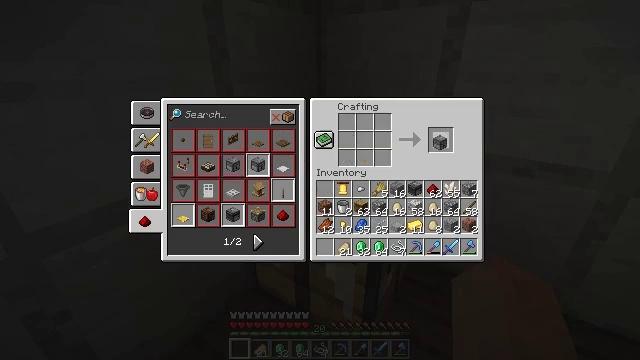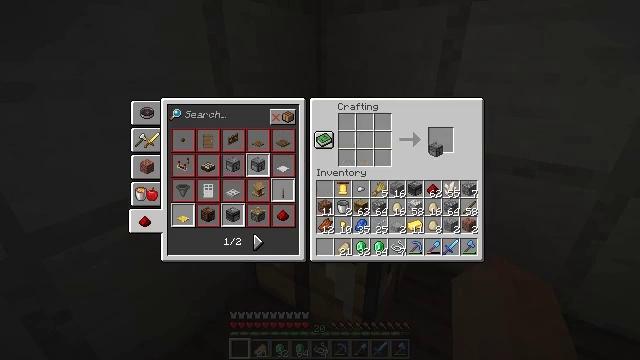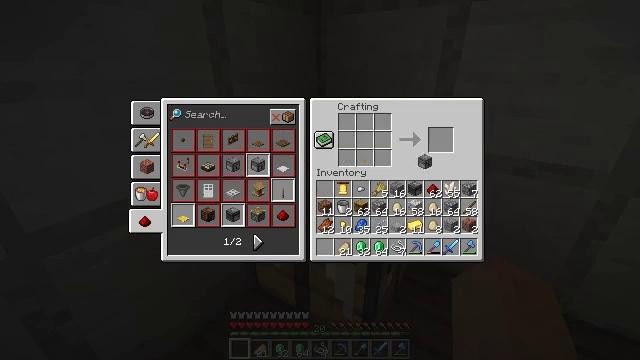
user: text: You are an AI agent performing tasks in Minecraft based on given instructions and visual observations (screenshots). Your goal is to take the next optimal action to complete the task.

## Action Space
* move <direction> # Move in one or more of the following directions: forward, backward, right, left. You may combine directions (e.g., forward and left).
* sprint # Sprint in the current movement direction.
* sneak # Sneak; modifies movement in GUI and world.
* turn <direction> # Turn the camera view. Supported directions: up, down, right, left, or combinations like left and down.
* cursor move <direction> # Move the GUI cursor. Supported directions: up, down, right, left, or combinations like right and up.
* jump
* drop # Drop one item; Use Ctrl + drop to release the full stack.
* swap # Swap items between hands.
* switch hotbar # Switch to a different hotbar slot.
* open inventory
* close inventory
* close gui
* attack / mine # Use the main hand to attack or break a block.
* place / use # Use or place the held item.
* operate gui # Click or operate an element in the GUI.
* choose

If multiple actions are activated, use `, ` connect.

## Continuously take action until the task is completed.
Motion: motion action
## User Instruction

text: Interact with the crafting table to make a dispenser.
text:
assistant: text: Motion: cursor move down
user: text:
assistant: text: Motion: cursor move left and down
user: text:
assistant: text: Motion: no_op